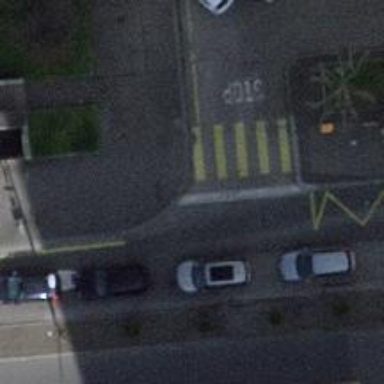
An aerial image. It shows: Uncontrolled zebra crossing with notable zebra markings.